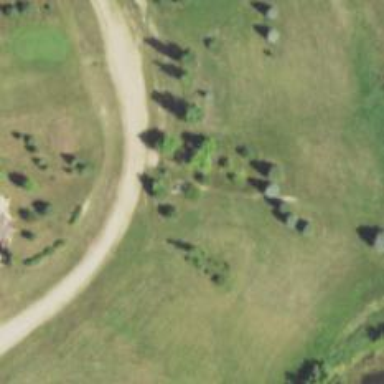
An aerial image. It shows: Pathway for golfing.